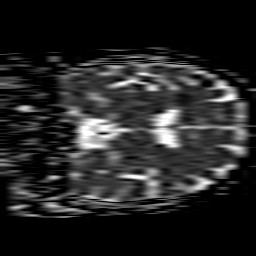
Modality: ADC
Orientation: coronal
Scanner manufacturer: philips
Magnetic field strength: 1.5 T
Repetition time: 3.679 s
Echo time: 0.09411 s